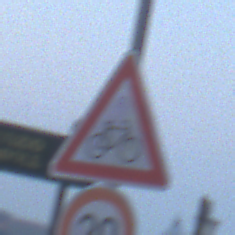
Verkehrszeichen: RadverkehrLinks
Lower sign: Geschwindigkeit20
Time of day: Dawn
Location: Outdoor (Urban)
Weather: Clear
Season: NotSpecified
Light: Natural